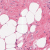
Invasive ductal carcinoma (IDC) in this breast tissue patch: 0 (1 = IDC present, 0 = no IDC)